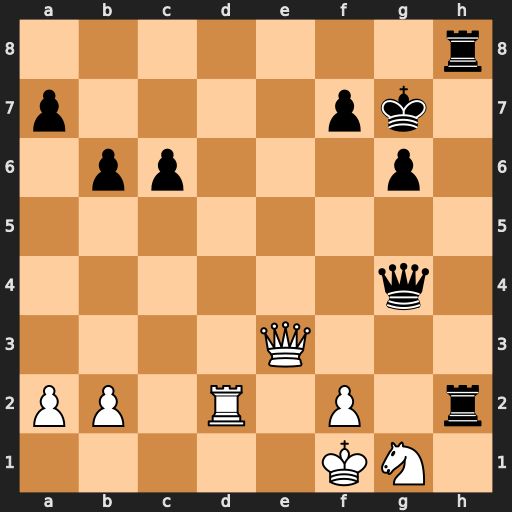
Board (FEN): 7r/p4pk1/1pp3p1/8/6q1/4Q3/PP1R1P1r/5KN1
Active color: w
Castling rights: -
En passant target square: -
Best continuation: Qe5+ f6 Qc7+ Kh6 Qxh2+